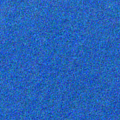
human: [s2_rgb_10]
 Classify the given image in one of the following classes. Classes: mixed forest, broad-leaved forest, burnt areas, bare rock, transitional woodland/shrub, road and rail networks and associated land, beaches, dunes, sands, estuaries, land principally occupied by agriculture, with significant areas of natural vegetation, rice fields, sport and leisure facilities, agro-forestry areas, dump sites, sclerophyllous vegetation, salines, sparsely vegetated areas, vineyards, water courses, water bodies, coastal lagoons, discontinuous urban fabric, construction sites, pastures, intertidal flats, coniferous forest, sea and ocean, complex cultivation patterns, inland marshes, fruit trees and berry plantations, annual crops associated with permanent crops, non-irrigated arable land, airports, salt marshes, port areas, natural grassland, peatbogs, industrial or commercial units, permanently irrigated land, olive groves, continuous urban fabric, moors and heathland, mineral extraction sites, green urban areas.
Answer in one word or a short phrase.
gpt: sea and ocean